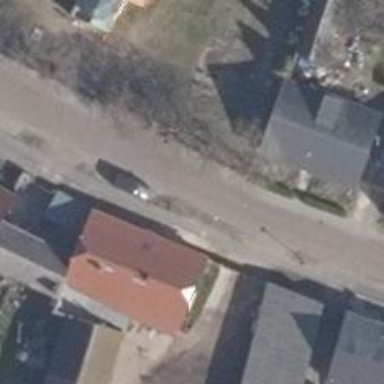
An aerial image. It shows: Residential road.